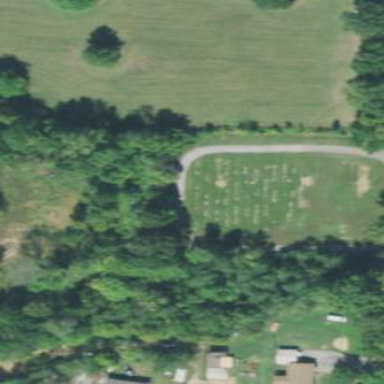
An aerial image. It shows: Cemetery.